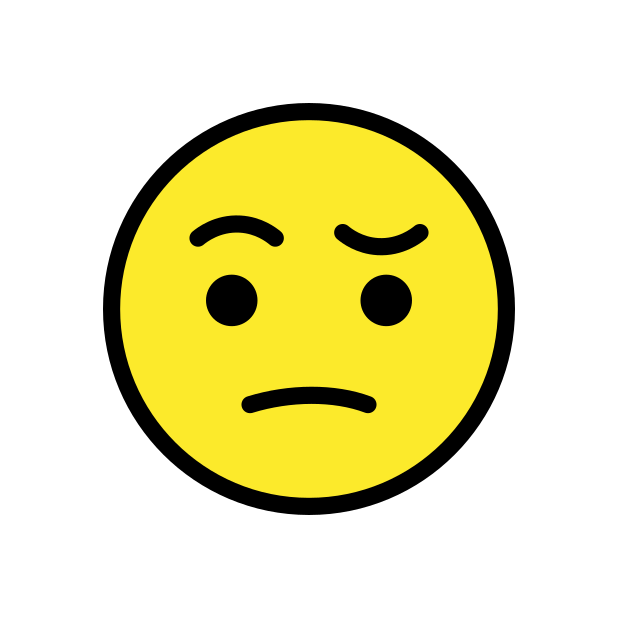
Emoji: 🤨
Name: face with one eyebrow raised
Unicode: 0x1f928